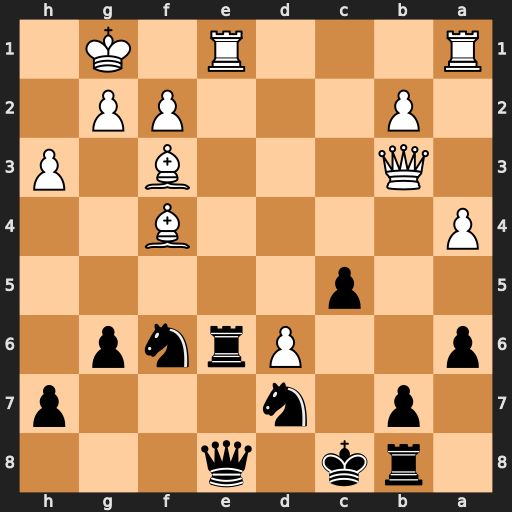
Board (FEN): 1rk1q3/1p1n3p/p2Prnp1/2p5/P4B2/1Q3B1P/1P3PP1/R3R1K1
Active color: b
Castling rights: -
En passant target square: -
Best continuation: Rxe1+ Rxe1 Qxe1+